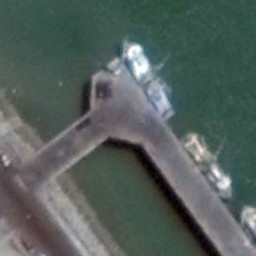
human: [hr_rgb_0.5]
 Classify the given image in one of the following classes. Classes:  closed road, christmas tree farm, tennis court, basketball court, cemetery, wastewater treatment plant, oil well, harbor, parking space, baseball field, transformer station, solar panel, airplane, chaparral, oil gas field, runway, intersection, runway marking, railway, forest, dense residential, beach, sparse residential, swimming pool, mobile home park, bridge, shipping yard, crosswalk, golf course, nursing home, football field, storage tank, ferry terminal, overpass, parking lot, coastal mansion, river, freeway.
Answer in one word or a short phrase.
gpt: ferry terminal